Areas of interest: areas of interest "Shopping Mall"
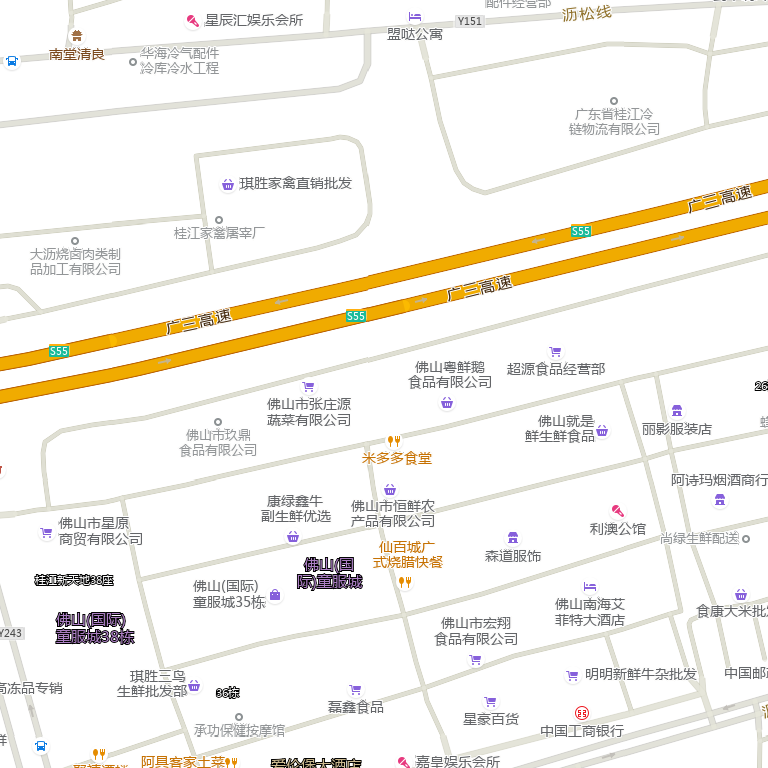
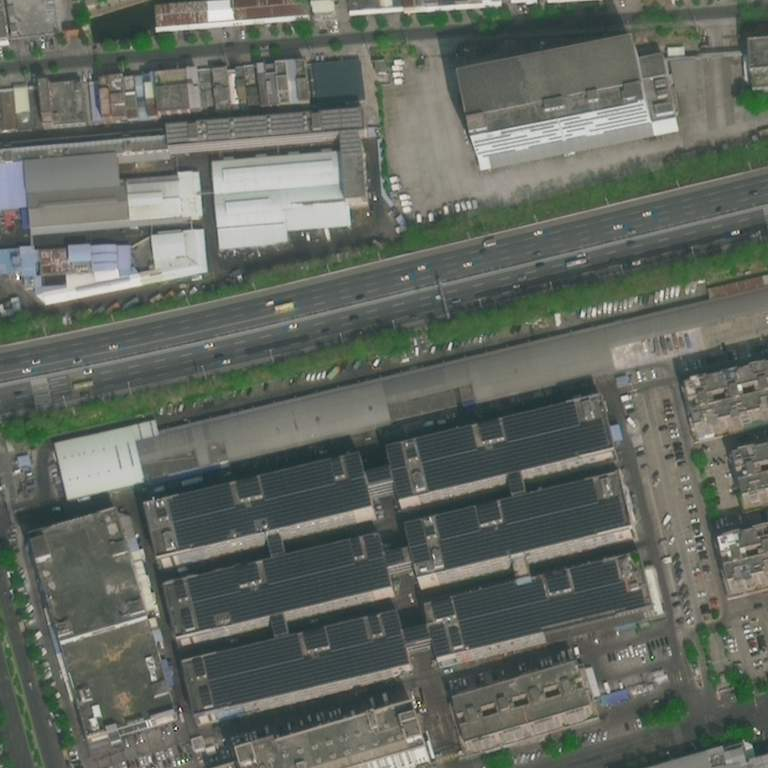